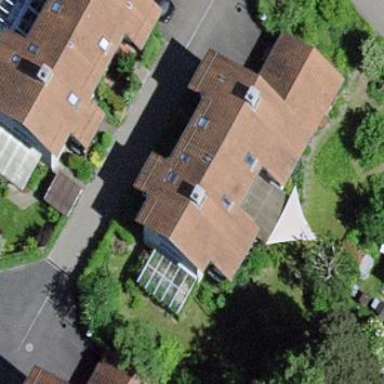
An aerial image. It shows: Semi-detached house.